Question: - I have an 'Item' Entity and a 'Tag' Entity.
- Items can have multiple Tags and Tags can be linked to multiple Items (many to many relationship).
- The relationship is an "Ordered Relationship" (using Ordered relationship in IOS5) both ways.
I want to fetch all child tags for a given item
Im using the following fetch request:
'''
NSFetchRequest* request = [NSFetchRequest fetchRequestWithEntityName:@"Item"];
// Fetch all items that have a given tag
Tag* myTag = ....;
request.predicate = [NSPredicate predicateWithFormat:@"ANY tag == %@", myTag];
// This is my attempt to get the correct sort ordering (it crashes)
NSSortDescriptor *sortDescriptor = [NSSortDescriptor sortDescriptorWithKey:@"tag"
ascending:YES];
request.sortDescriptors = @[sortDescriptor];
'''
The above sort descriptor returns data (which I assume is in some order) but then crashes:
'''
[_NSFaultingMutableOrderedSet compare:]: unrecognized selector sent to instance 0x10b058f0
*** Terminating app due to uncaught exception 'NSInvalidArgumentException', reason:
'-[_NSFaultingMutableOrderedSet compare:]: unrecognised selector sent to instance 0x10b058f0'
'''
If I give an empty sort descriptors array then I dont get a crash but the result is not ordered.
How do I correctly implement the sort descriptor in a many to many relationship using the ordered relationship feature in ios5?
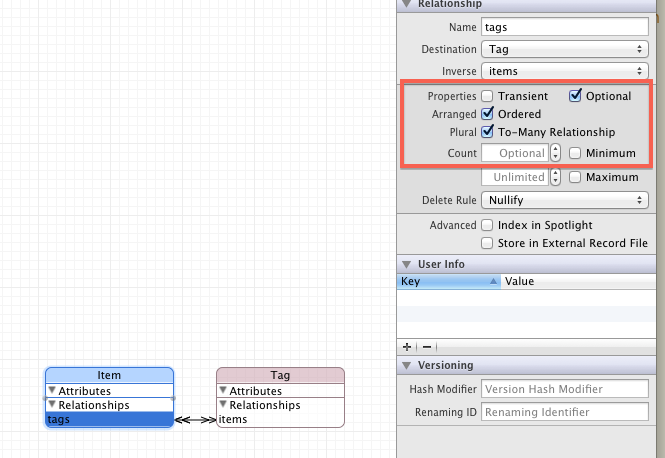
Answer: I think you may be misapprehending what an ordered relationship means in Core Data. As per <URL>. Some examples:
- <URL>-
In your case, you try to apply a sort descriptor to the (the values for the 'tags' property) that you're fetching. This is the cause of your crash - the NSOrderedSet subclass ('_NSFaultingMutableOrderedSet', in your case) doesn't implement the '-compare:' method that the sort descriptor would use to sort them, and so you get that exception.
I think a good solution for you would be to a sort descriptor at all; instead, if you want to change the preserved ordering for display to the user, get the NSOrderedSet value for 'tags' on some Item, then get an array out of it with your own sort using <URL>. This will keep the data in the right order in Core Data but let you reorder it yourself programmatically.
At a higher level, you may also want to consider whether or not you really need order in your relationships. It incurs a significant performance penalty, and all you really get back is the original order in which tags were added to items (or vice versa). If you intend to change that order every time you display the tags, then you're taking that performance hit for no real benefit - make your relationships unordered, then either continue sorting programmatically or use a sort descriptor on an aggregate key, such as 'tags.@count', as suggested in the comments.